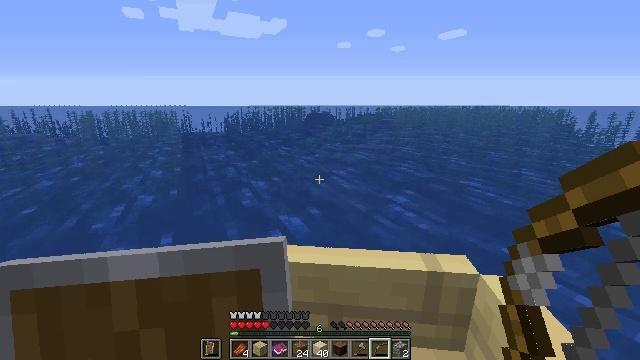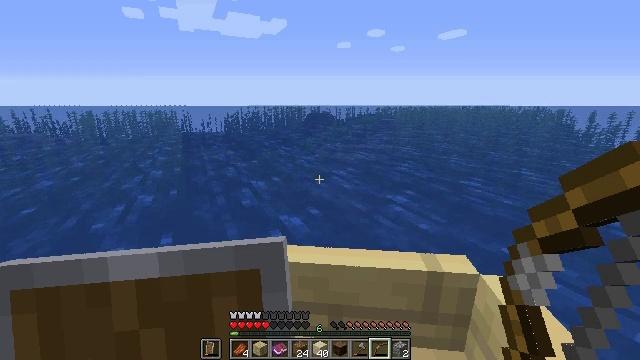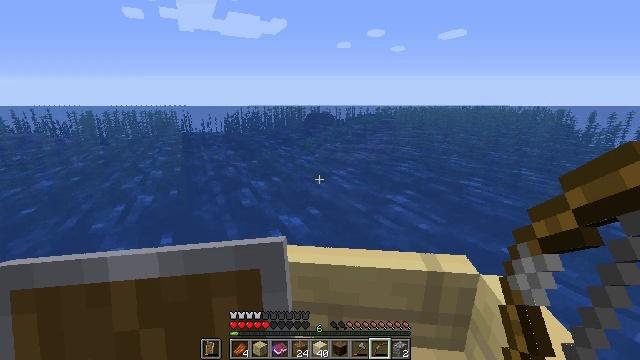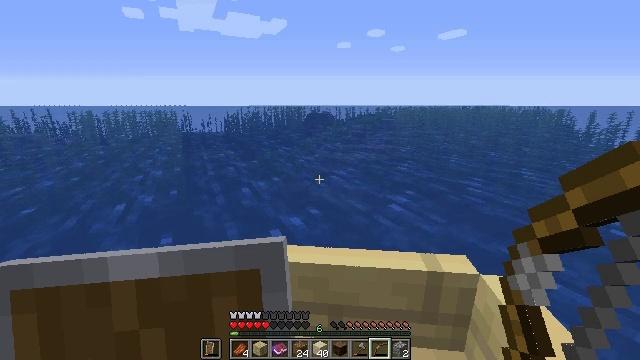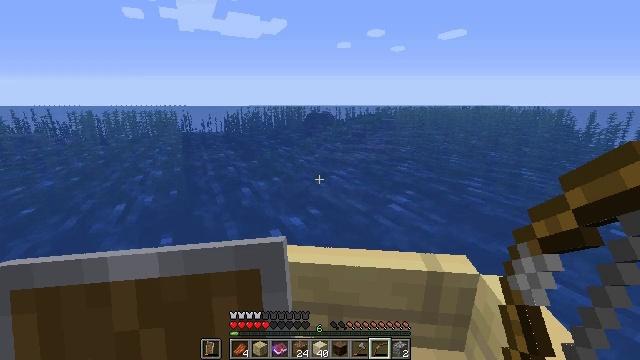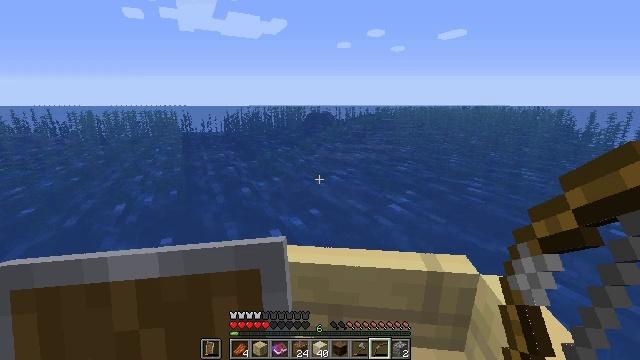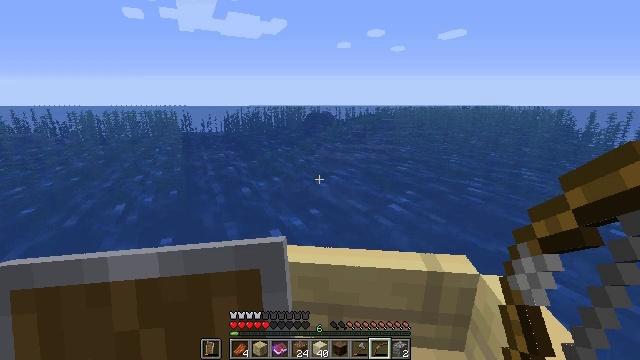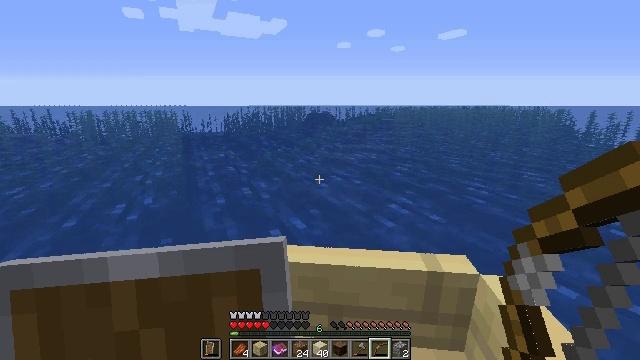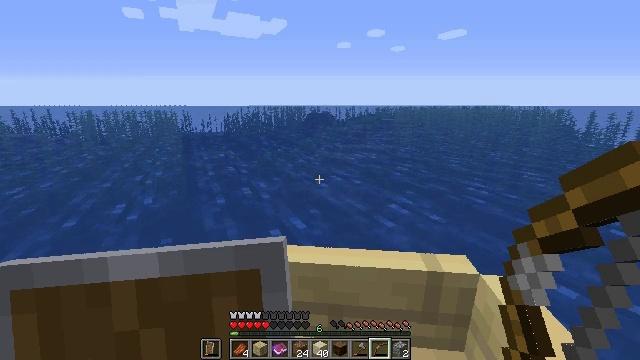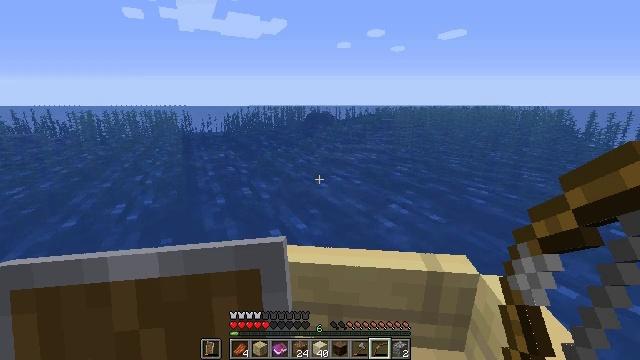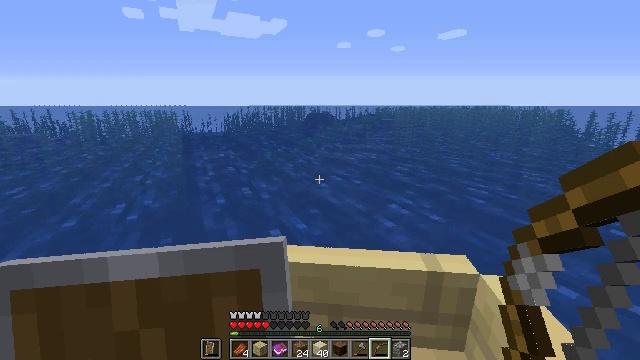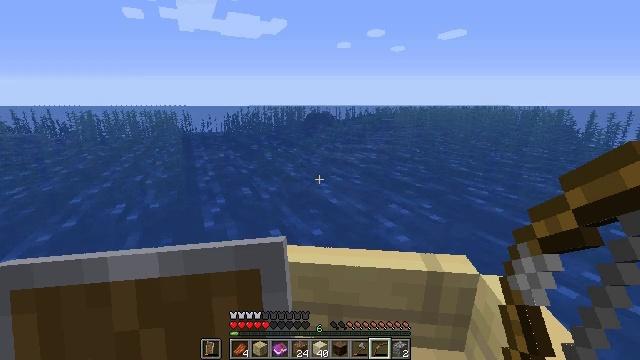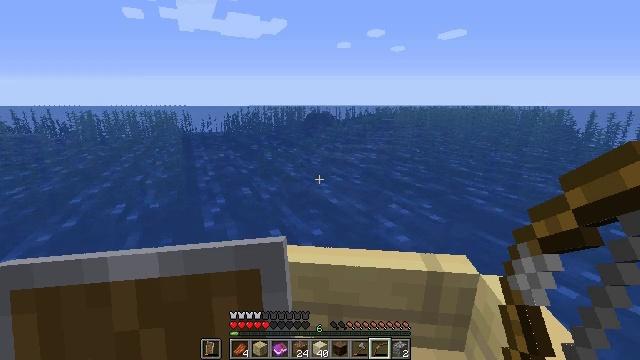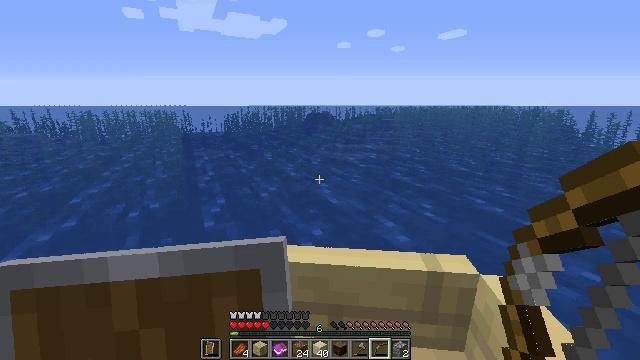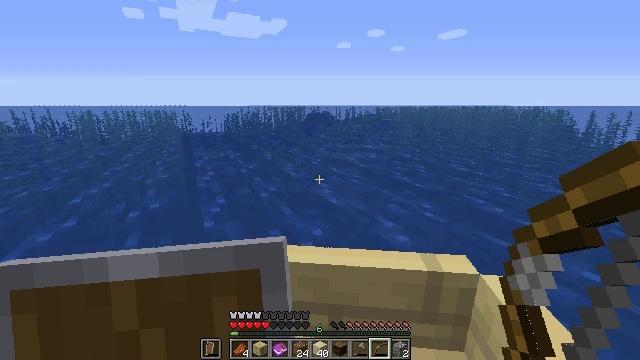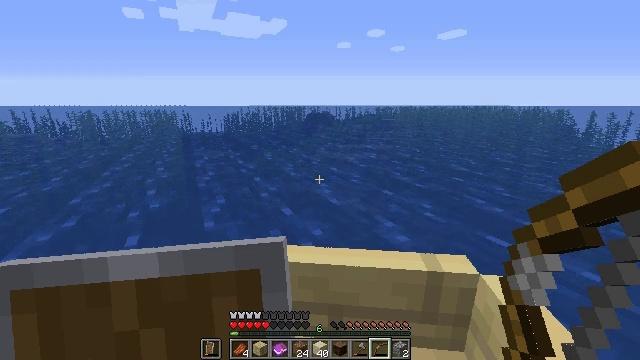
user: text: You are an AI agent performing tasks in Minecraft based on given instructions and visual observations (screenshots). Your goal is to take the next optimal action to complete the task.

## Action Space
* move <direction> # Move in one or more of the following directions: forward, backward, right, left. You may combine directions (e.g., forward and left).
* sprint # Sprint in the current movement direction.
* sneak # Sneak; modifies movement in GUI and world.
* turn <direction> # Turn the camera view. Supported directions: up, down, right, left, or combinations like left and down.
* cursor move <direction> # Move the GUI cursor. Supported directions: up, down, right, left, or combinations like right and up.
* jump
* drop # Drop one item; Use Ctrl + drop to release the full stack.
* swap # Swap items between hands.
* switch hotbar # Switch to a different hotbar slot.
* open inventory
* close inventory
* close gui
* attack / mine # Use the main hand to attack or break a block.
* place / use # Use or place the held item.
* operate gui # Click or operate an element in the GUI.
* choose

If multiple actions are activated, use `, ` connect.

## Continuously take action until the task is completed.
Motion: motion action
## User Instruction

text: Gather packed ice blocks.
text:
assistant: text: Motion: no_op
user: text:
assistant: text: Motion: no_op
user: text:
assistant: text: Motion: no_op
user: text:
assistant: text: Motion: no_op
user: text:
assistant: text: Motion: no_op
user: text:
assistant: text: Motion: no_op
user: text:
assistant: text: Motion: no_op
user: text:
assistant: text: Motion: no_op
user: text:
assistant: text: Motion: no_op
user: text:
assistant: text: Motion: no_op
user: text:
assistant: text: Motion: no_op
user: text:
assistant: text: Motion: no_op
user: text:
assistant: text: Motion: no_op
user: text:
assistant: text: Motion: no_op
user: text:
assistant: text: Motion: no_op
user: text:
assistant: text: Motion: no_op
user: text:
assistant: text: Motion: no_op
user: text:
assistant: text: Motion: no_op
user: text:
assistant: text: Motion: no_op
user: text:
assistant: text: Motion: no_op
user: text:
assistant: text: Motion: no_op
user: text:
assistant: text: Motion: no_op
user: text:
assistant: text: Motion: no_op
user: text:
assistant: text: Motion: no_op
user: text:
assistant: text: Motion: no_op
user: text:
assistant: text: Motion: no_op
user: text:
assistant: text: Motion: no_op
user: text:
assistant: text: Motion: no_op
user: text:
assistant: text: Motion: no_op
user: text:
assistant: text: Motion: no_op